Question: I'm starting to look into tracking a football (soccer ball in the US) and I could use some advice on what approach would be the more reliable and efficient.
The ball needs to tacked to determine if it goes between goal posts or not and roughly which side would that be if it's a goal (centre/left/right/top right corner/etc.)
Initially I was thinking about an embedded Inertial Measurement Unit (IMU, a fusion os sensors such as accelerometer/gyroscope/magnetometer and sometimes GPS) capable of Bluetooth Low Energy (BLE, version 4.0 which has a greater range then Bluetooth Classic) to get the ball's absolute position, so that could be an option. Since I'm not very experienced with IMUs yet, some tips on the DOs and DONTs would be handy.
Another option is to use a camera behind the goal post. With a 2D camera, I was imagining a setup like this:

Hopefully the camera will be fast enough because I assume motion blur will one of the challenges, as the shape and colours will appear distorted when the ball is in fast motion.
In terms of detection I was thinking of a naive approach based on some assumptions:
- - -
I am also considering training a cascade for football detection, but I would like to check if this is overkill or not beforehand.
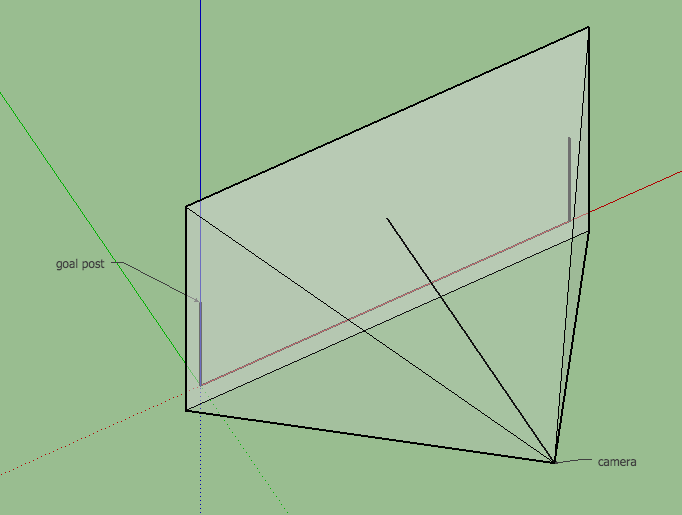
Answer: You could use a cheap Kinect camera with a simple algorithm like this one:
1. detect blobs in the RGB data (resistant to blur)
2. do an Euclidean clustering in the point cloud where you detect blobs, with a threshold/bounding box about the size of the ball you play with (the depth data has absolute measurements)
3. calculate the centroid of the ball
4. calculate the distance of the centroid from the camera center on the view ray
5. see if the distance is less than the distance between camera and the goal on the same ray
These operations are simple enough that the algorithm should run in real-time on commodity hardware, in my opinion.
The only thing you have to be careful about is that the precision of Kinect after a certain distance goes to about crap, so you have to tinker with it a little to make it work. Or you might have to use more than one if it cannot cover all the goal.